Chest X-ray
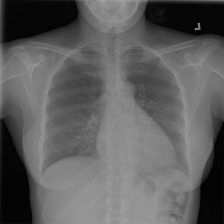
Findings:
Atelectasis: negative
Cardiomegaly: negative
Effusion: negative
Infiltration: negative
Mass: negative
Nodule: negative
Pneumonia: negative
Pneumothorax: negative
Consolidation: negative
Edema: negative
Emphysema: negative
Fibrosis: negative
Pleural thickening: negative
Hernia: negative